Question: If I open 'jvisualvm' and go to 'File >> Add Remote Host' I am prompted to create a new remote server entry. I enter a host name of 'myapp01.example.org', and then I see that server show up under the 'Remote' section of the 'Applications' tree on the left-hand side. When I right-click that server, and click 'Add JMX Connection', I see the following dialog:

Let's say I have a Java app (WAR deployed to Tomcat) running on 'myapp01.example.org:8443'. To SSH into the server, I use username 'skroob' and a password of '12345' (hey, that's the combination on my luggage!):
'''
ssh skroob@myapp01.example.org
skroob@myapp01.example.org's password: 12345
'''
When I fill out the dialog as follows:
- 'myapp01.example.org:8443'- 'skroob'- '12345'
I get the following error:
> Cannot connect to skroob@myapp01.example.org:8443 using service:jmxLrmi:///jndi/rmi://myapp01.example.org:8443/jmxrmi
I believe this may be because I'm not configuring JMX to be exposed on Tomcat itself. Or maybe I'm just entering the wrong info. Maybe both. Either way:
- - 'jstatd'
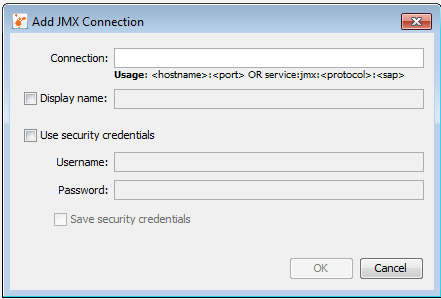
Answer: That's not how JMX connection is specified. For tomcat the best way is to create a bin/setenv.sh file This is best because the Apache scripts are already set up to look for it and call it if present.
This is the place where you are intended to set any installation specific parameters.
You will go far with something like this:
'''
#
# PORT for debug
export JPDA_ADDRESS='8000'
echo start with 'jpda start' parameters to enable debugging. Tomcat will listen on $JPDA_ADDRESS
CATALINA_OPTS="-Dcom.sun.management.jmxremote -Dcom.sun.management.jmxremote.port=1299 -Dcom.sun.management.jmxremote.authenticate=true -Dcom.sun.management.jmxremote.password.file=../conf/jmxremote.password -Dcom.sun.management.jmxremote.access.file=../conf/jmxremote.access -Dcom.sun.management.jmxremote.ssl=false
'''
jmxremote.access:
'''
monitorRole readonly
controlRole readwrite
'''
jmxremote.password: This file MUST be READONLY by the ID that starts Tomcat or JMX WILL NOT WORK! i.e. chmod 400 jmxremote.password
'''
monitorRole readpass
controlRole changepass
'''
Basically you are setting up 2 JMX user IDs. One that can access exposed getters. The other that can also access setters and arbitary mbean methods. In practice you'll usually want to supply the latter so you can do more than just look.
In your dialog above it becomes
- - -